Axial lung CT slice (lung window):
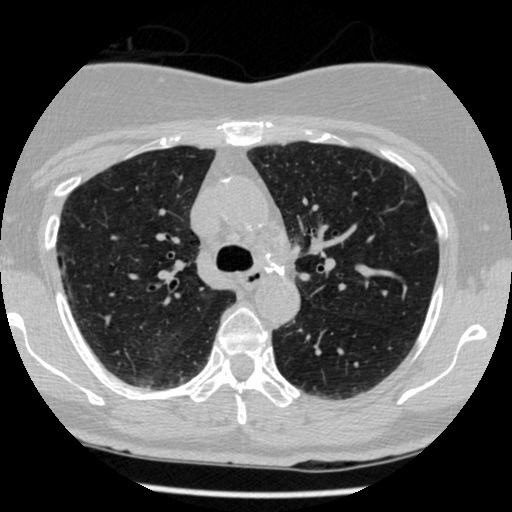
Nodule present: no